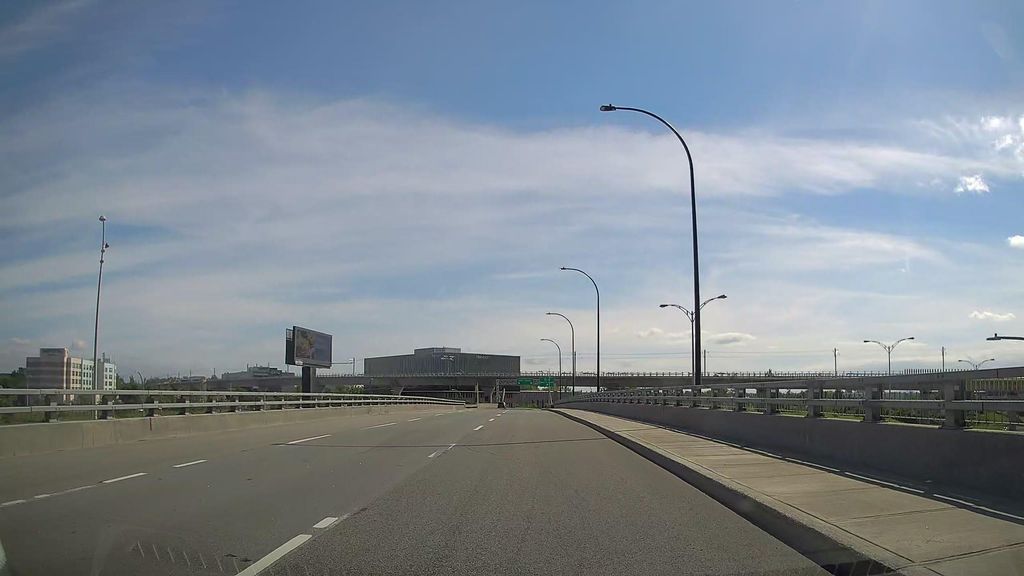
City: montreal